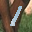
Label: 1